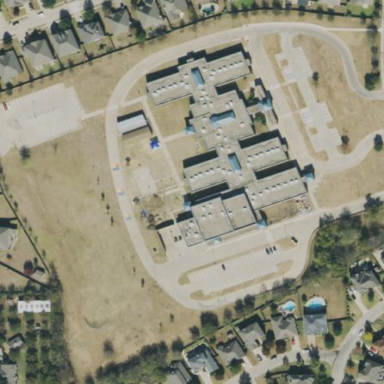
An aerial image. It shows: School.